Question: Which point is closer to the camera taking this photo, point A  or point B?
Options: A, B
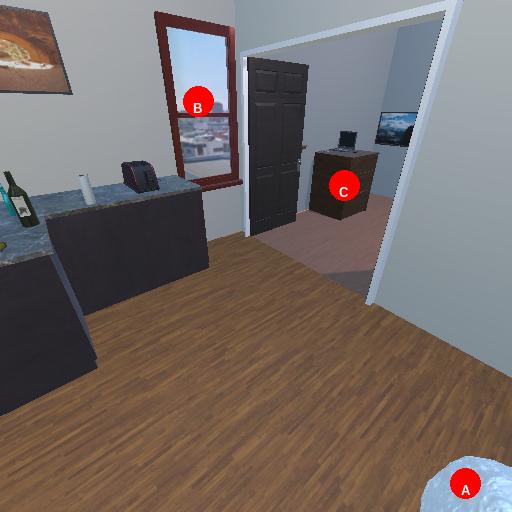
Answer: A